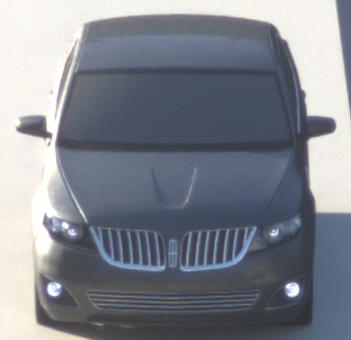
Make: Lincoln
Model: MKS
Detailed model: -
Model produced from: 2008
Model produced until: 2011
Doors: 4
Color: gray
Road condition: dry road
Daytime: sunrise or sunset
Contrast: medium contrast